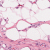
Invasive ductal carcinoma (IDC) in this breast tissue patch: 0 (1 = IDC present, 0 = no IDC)